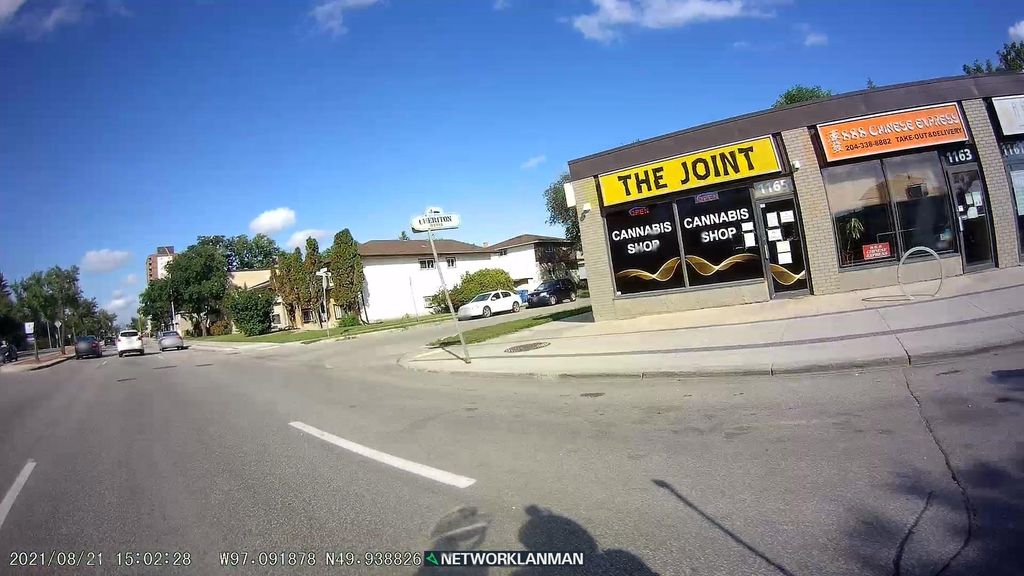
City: winnipeg